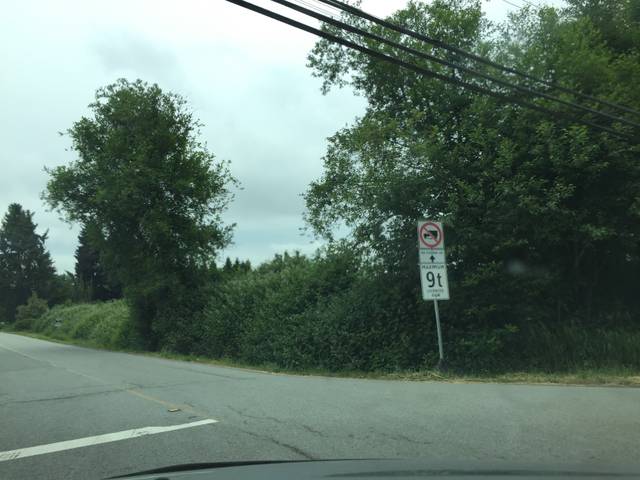
Region: Canada
Coordinates: 49.134, -123.081